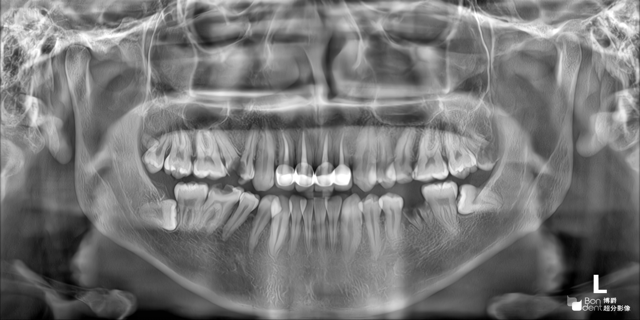
adult